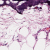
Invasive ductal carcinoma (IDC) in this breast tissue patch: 0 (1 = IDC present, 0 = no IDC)